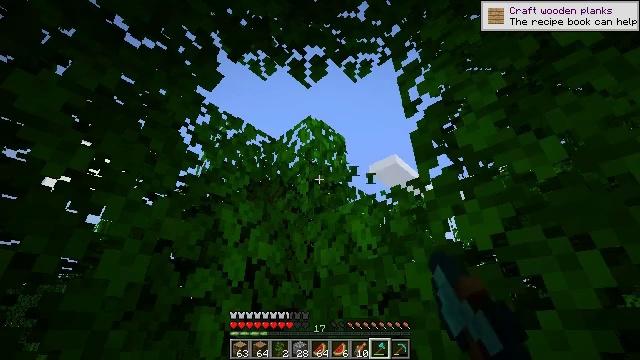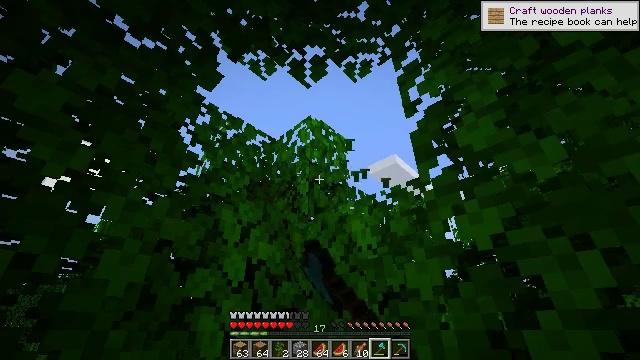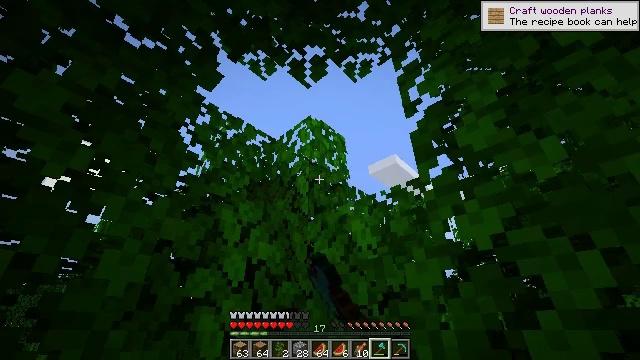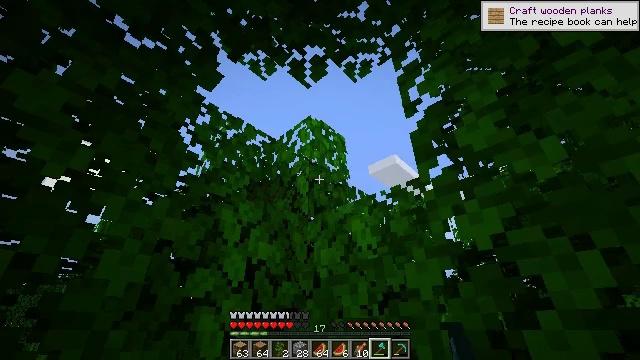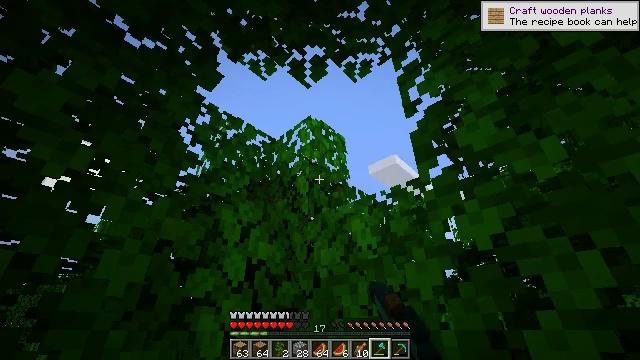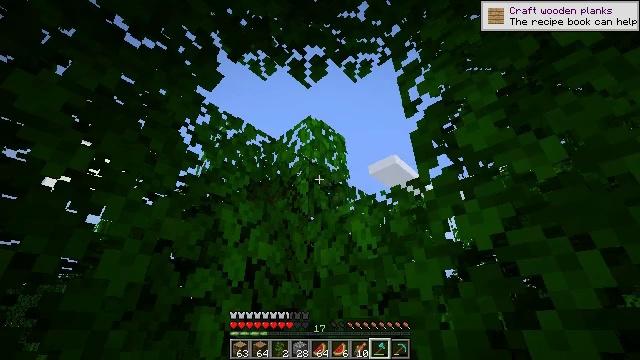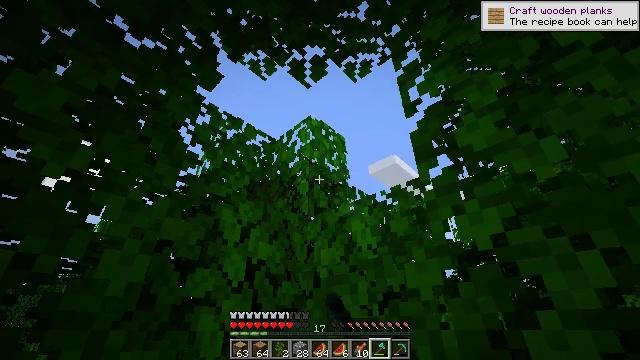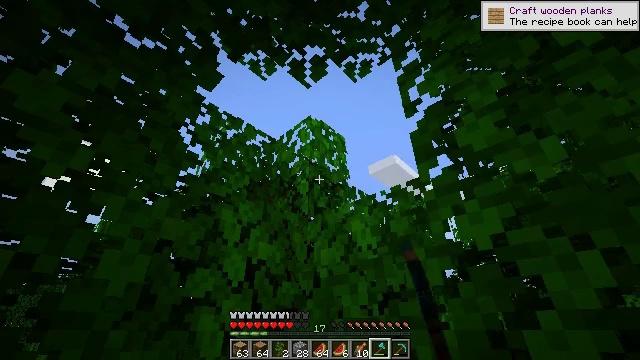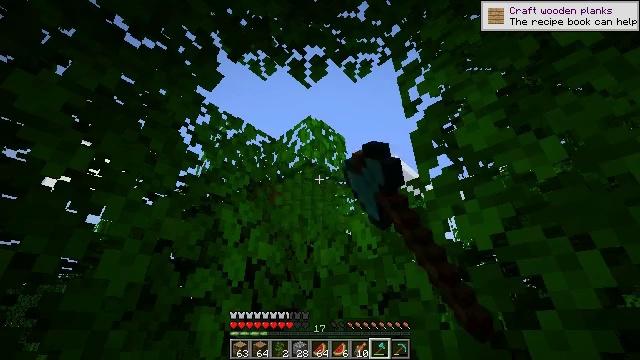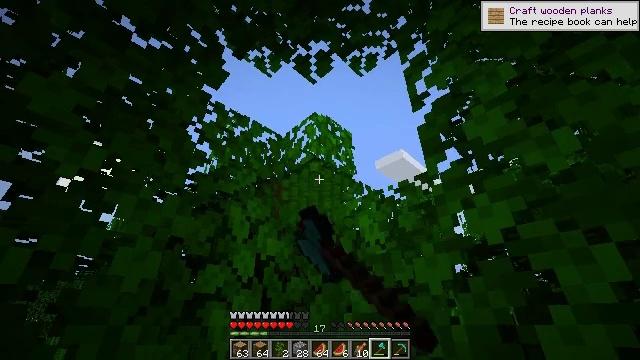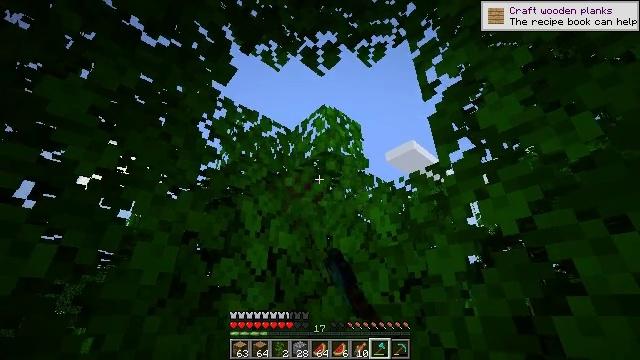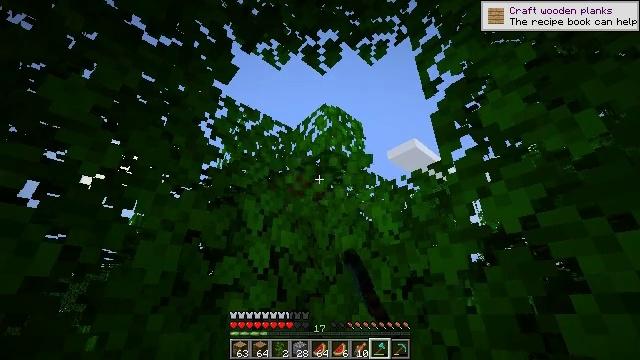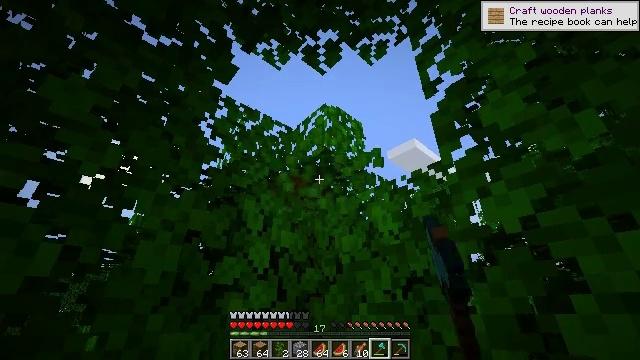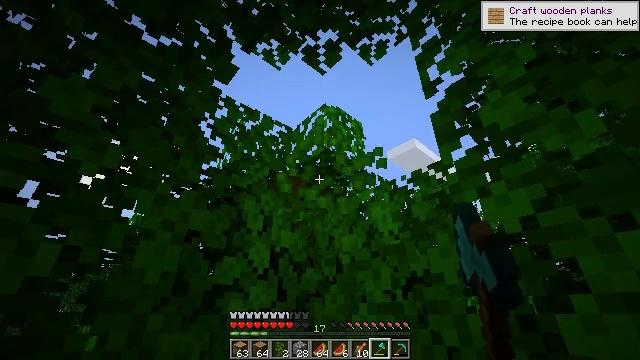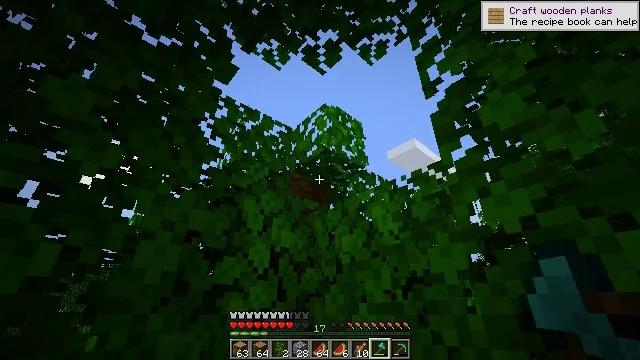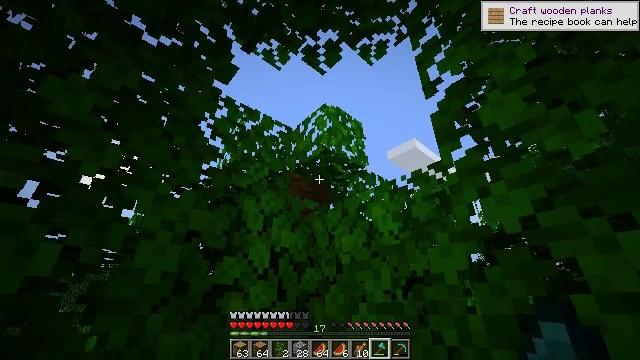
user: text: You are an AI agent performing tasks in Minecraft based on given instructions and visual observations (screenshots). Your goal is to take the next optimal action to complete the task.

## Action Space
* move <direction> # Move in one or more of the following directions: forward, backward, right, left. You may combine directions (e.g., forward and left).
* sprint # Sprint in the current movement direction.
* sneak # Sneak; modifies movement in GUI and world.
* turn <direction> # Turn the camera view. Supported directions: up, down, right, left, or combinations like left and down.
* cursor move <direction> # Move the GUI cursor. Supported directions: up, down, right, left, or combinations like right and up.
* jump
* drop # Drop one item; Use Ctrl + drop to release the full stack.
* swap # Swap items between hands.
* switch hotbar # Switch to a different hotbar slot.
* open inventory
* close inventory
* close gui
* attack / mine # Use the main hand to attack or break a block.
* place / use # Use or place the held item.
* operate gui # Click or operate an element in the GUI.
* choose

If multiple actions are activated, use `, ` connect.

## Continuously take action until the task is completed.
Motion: motion action
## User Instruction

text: Break the jungle leaves with your hand or shears.
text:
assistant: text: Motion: attack / mine
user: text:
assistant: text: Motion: attack / mine
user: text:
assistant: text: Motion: attack / mine
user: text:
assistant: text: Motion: attack / mine
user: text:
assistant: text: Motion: attack / mine
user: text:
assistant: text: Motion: attack / mine
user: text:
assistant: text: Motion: attack / mine
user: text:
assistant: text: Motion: attack / mine
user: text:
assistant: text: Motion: turn left, attack / mine
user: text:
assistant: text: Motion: turn left and down, attack / mine
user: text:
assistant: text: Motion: attack / mine
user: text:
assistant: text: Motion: attack / mine
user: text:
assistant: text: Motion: attack / mine
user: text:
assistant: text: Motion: attack / mine
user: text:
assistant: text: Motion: attack / mine
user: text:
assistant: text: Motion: attack / mine
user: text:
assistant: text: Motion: attack / mine
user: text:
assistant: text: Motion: turn left, attack / mine
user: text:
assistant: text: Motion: turn left, attack / mine
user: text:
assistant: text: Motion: attack / mine
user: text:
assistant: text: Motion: attack / mine
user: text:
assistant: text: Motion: attack / mine
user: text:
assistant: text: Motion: attack / mine
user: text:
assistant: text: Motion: attack / mine
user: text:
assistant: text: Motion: attack / mine
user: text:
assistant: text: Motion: attack / mine
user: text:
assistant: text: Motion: attack / mine
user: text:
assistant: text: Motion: attack / mine
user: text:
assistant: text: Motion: attack / mine
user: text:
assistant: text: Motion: attack / mine